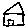
Label: house